Interaction volume radius: 10 \u00c5
Interaction volume height: 25 \u00c5
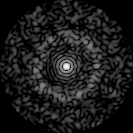
Disorder parameter: 0.8404